Field crop: tomato
Growth stage: 1
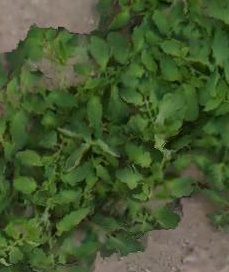
Species: tomato